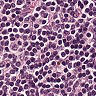
Metastatic tissue present: no